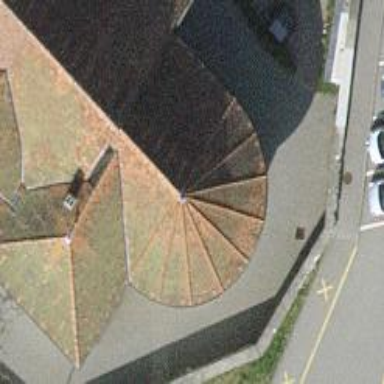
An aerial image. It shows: View of roof with edges.